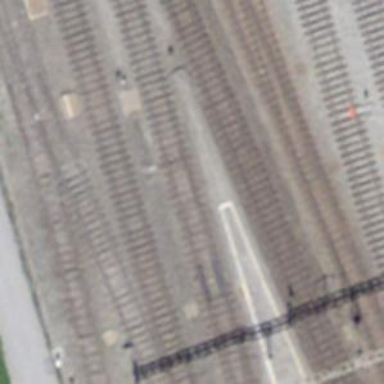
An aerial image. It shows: Single-track electrified railway with contact line. It is spur line for service.